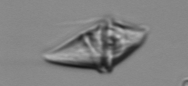
Label: Gyrodinium